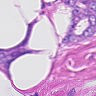
Metastatic tissue present: yes